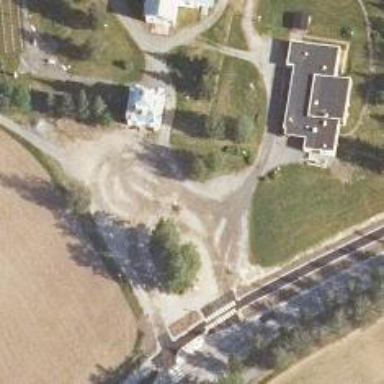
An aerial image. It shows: Driveway leading to service road.